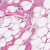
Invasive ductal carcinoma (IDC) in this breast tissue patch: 0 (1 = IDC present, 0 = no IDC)